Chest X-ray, AP view. Patient: 45 years old, sex M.
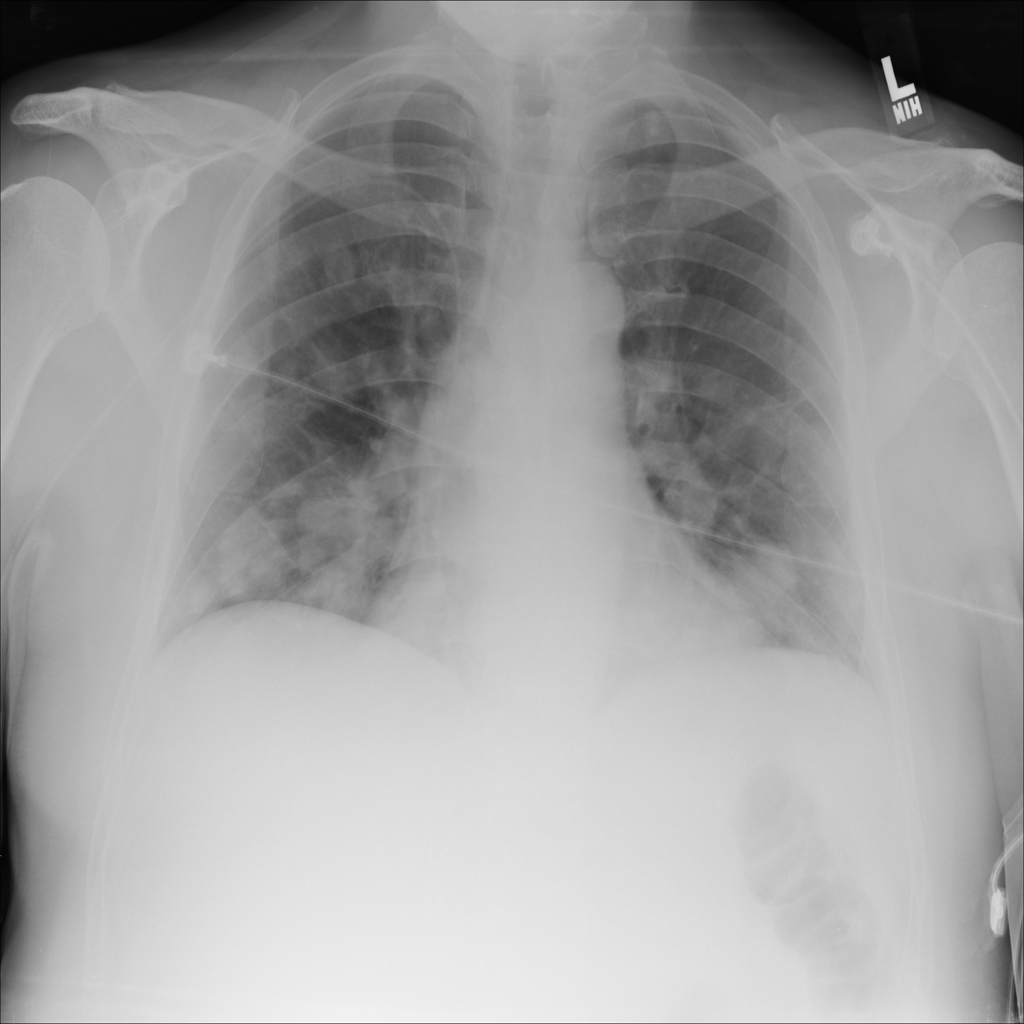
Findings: Nodule